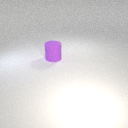
large purple rubber cylinder